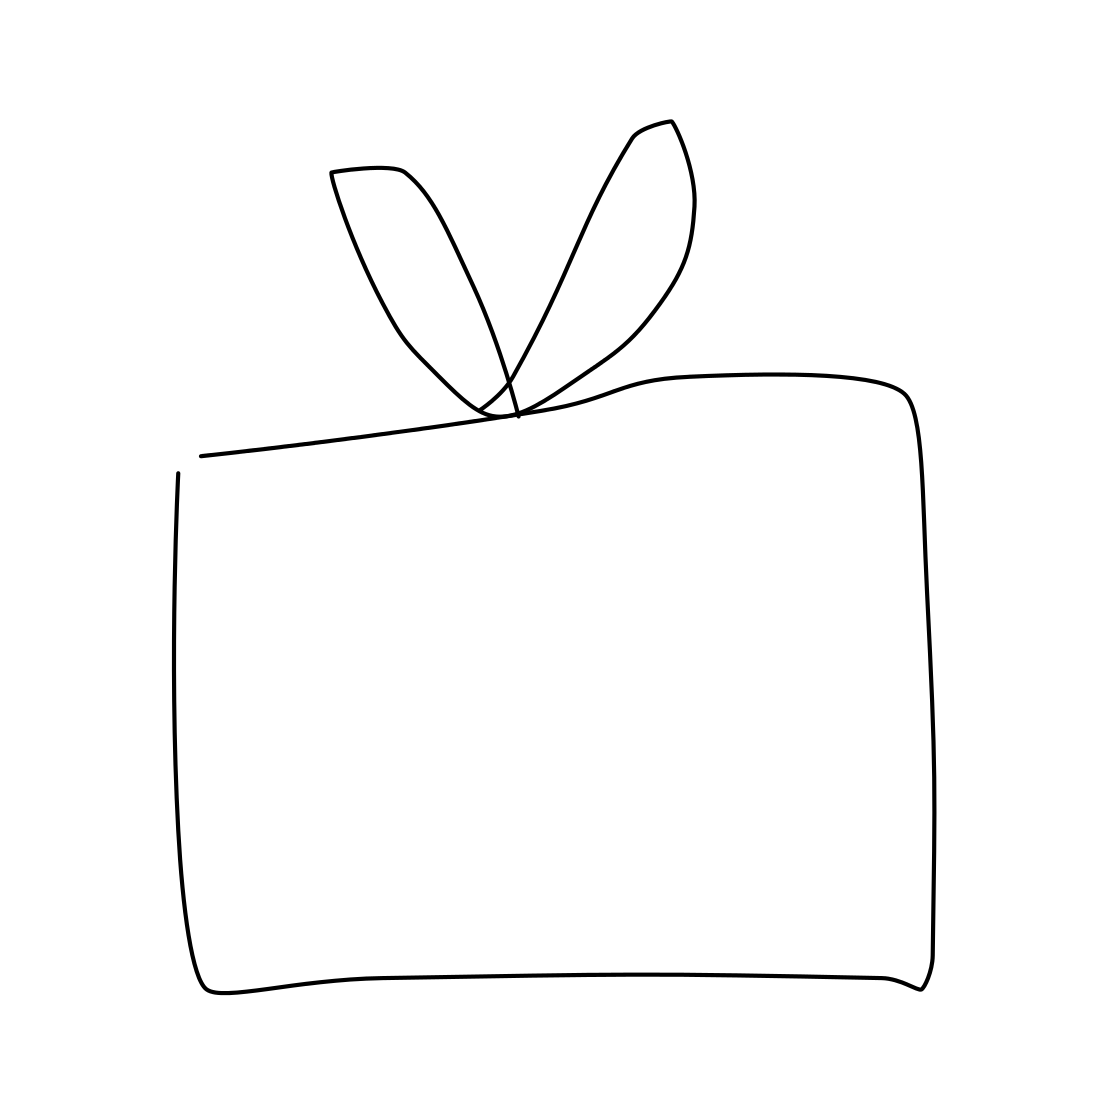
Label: present